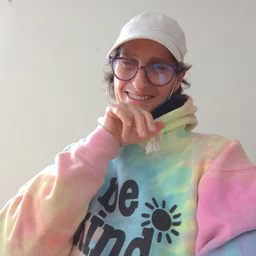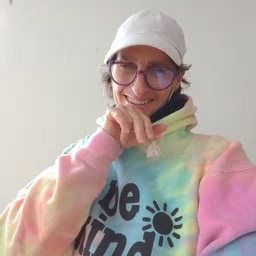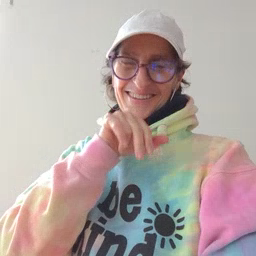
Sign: tongue